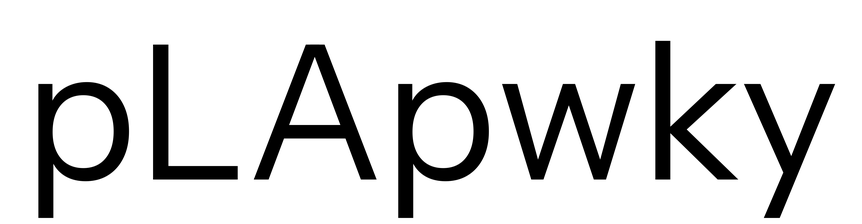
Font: InstrumentSans_Regular